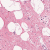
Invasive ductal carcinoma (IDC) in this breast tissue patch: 0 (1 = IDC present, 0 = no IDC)